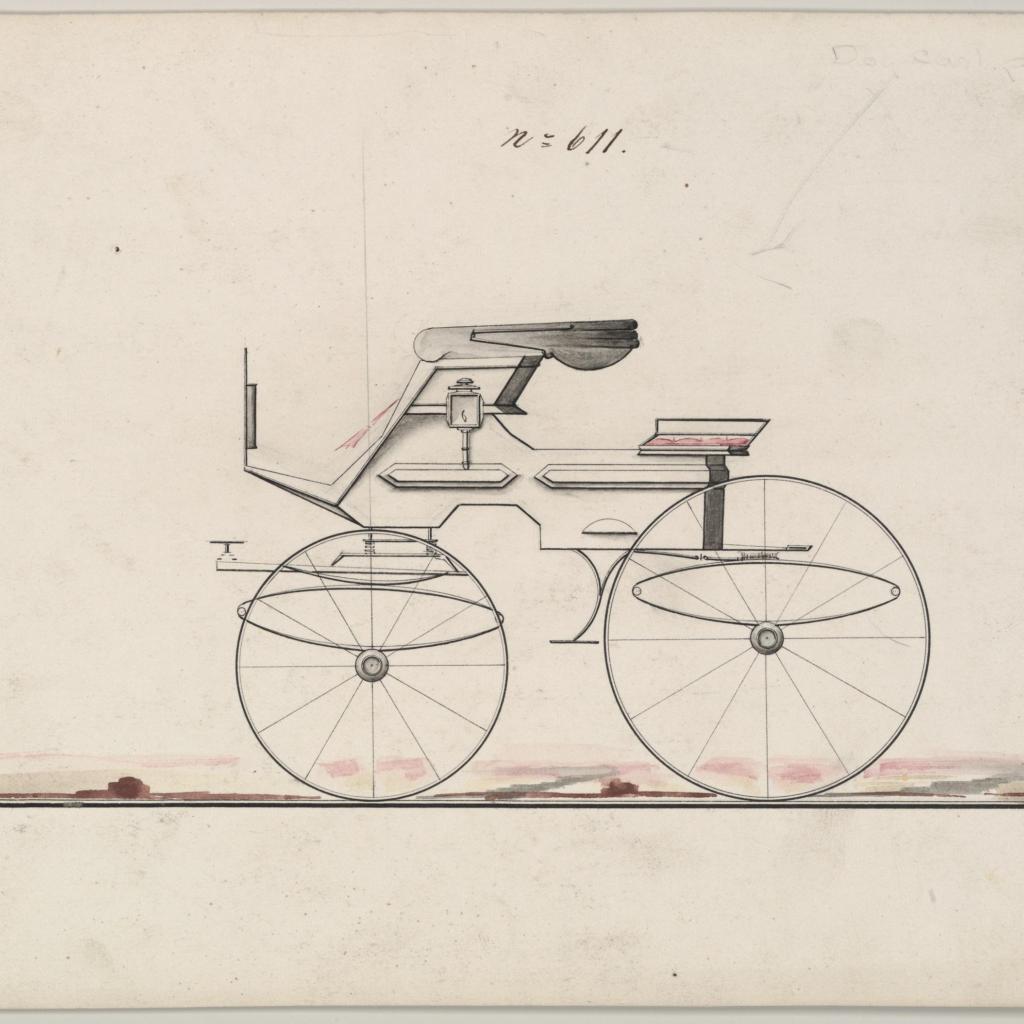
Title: Design for "Dog Cart" Phaeton, no. 611
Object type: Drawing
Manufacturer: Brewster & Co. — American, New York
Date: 1850–74
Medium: Pen and black ink, watercolor and gouache
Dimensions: sheet: 6 1/4 x 8 7/8 in. (15.9 x 22.5 cm)
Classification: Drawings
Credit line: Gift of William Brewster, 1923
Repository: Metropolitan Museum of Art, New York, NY